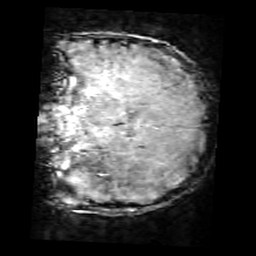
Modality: SWI
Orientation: coronal
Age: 10
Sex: male
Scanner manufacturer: siemens
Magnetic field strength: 3 T
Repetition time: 0.027 s
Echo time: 0.02 s